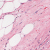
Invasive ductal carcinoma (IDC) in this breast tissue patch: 0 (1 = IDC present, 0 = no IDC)